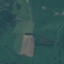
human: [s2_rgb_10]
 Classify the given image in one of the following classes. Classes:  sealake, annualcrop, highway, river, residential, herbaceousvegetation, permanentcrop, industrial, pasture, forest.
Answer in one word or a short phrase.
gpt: Pasture